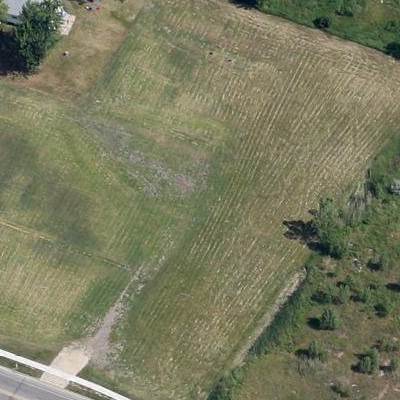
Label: aGrass